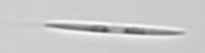
Label: pennate_Pseudo-nitzschia